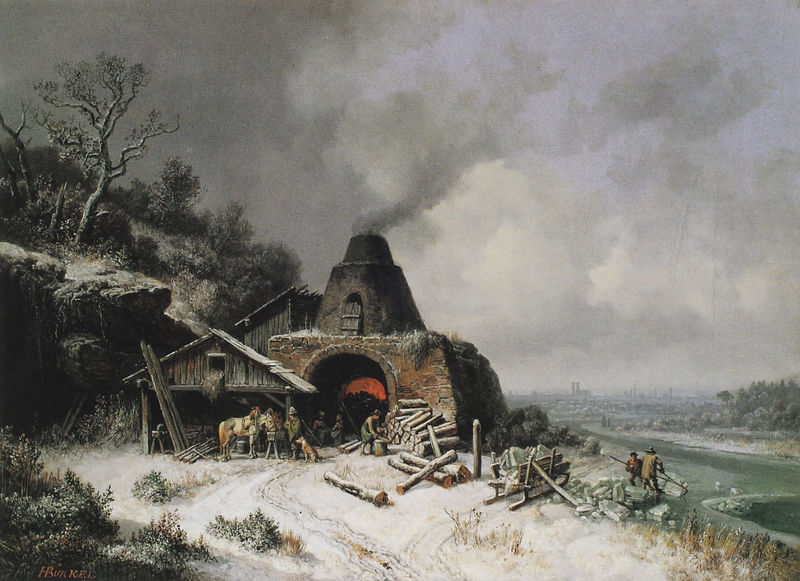
Titel: Kalkofen bei Großhesselohe
Künstler: Heinrich Bürkel
Institution: München, Historisches Stadtmuseum
Schlagwörter: baum, blau, feuer, gemälde, himmel, wasser, wolken, baumstämme, bäume, fluss, landschaft, menschen, stadt, grau, holz, männer, schwarz, straße, weiss, eis, gebäude, hund, schnee, weg, malerei, signatur, natur, büsche, hütte, qualm, rauch, realismus, wald, esel, ofen, pferd, pferde, schornstein, schuppen, spuren, hang, winter, fabrik, balken, fotografie, scheune, münchen, kohle, fisch, industrialisierung, schlitten, esse, aufsteigend, heizen, köhler, kohöe, stad, schneee, maääner